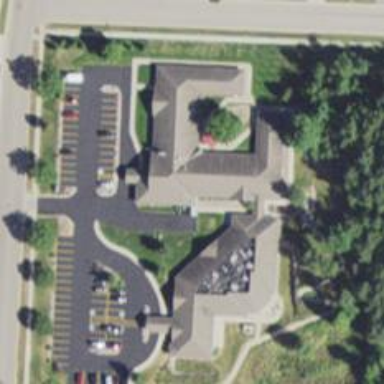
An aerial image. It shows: Nursing home.